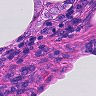
Metastatic tissue present: yes